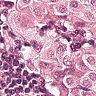
Metastatic tissue present: yes